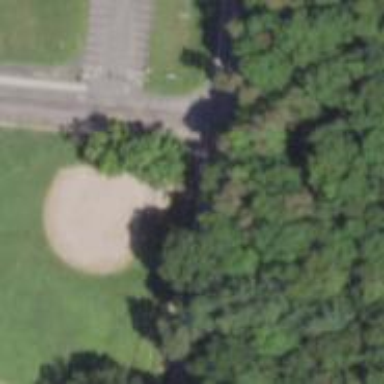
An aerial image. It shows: Baseball pitch for leisure and sports activities.